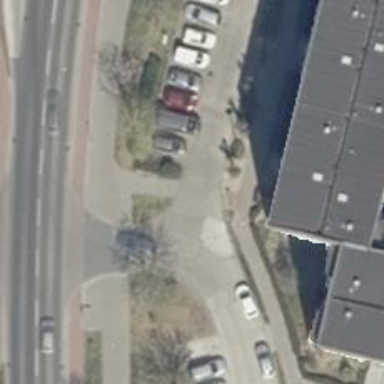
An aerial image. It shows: Concrete parking aisle as service road.